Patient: sex M, age 65
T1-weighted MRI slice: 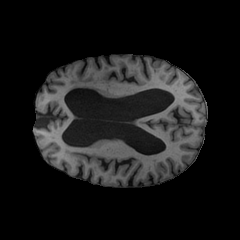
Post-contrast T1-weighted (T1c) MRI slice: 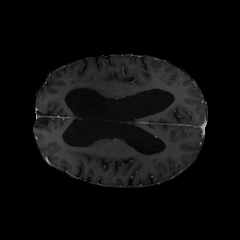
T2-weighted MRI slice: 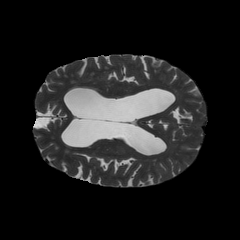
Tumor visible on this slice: no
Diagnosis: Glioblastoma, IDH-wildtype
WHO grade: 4